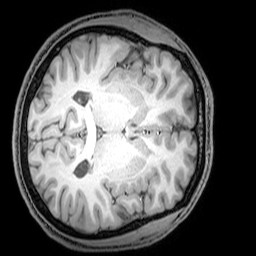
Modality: T1w
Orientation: axial
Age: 22
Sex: male
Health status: healthy
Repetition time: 0.081 s
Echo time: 0.037 s